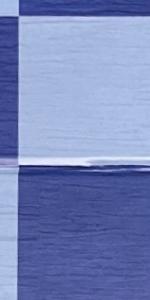
Label: Empty